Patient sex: M
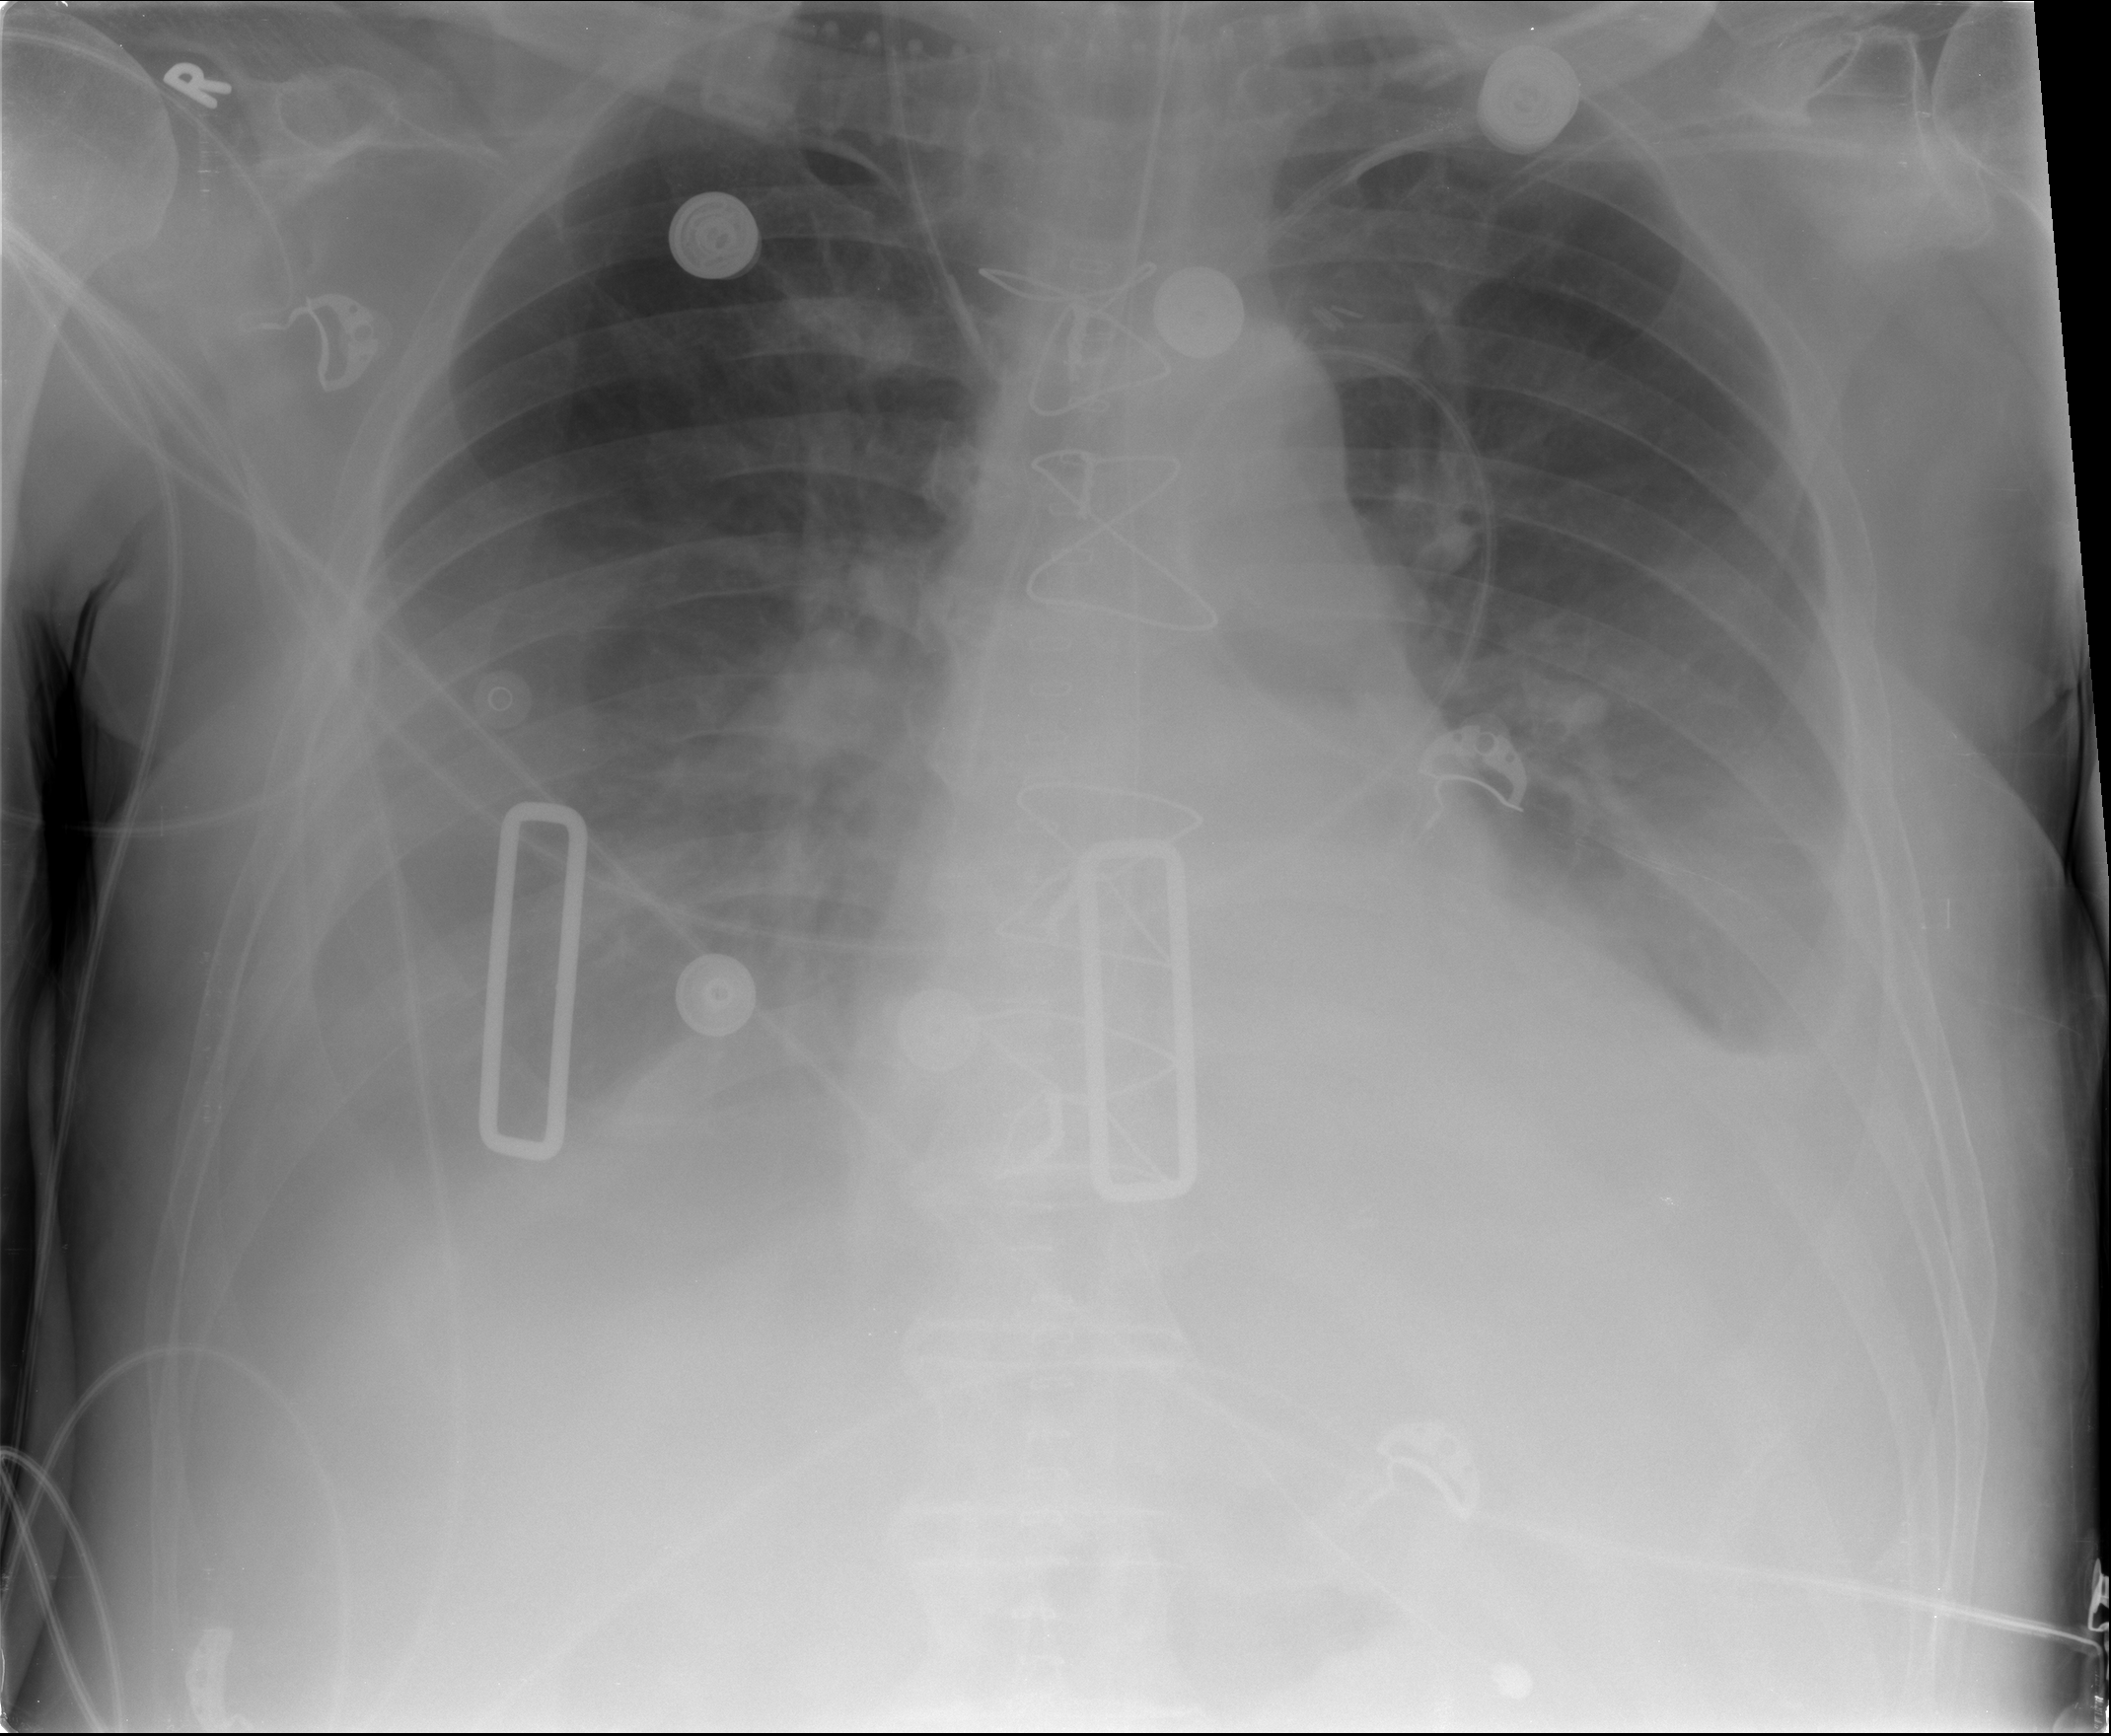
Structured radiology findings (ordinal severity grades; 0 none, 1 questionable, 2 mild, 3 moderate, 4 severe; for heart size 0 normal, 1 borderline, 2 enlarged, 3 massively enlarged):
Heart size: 1
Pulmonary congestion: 2
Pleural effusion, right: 3
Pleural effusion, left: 3
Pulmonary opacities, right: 0
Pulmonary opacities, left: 0
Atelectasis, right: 3
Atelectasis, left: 2